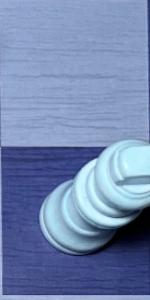
Label: King_White